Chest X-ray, PA view. Patient: 69 years old, sex M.
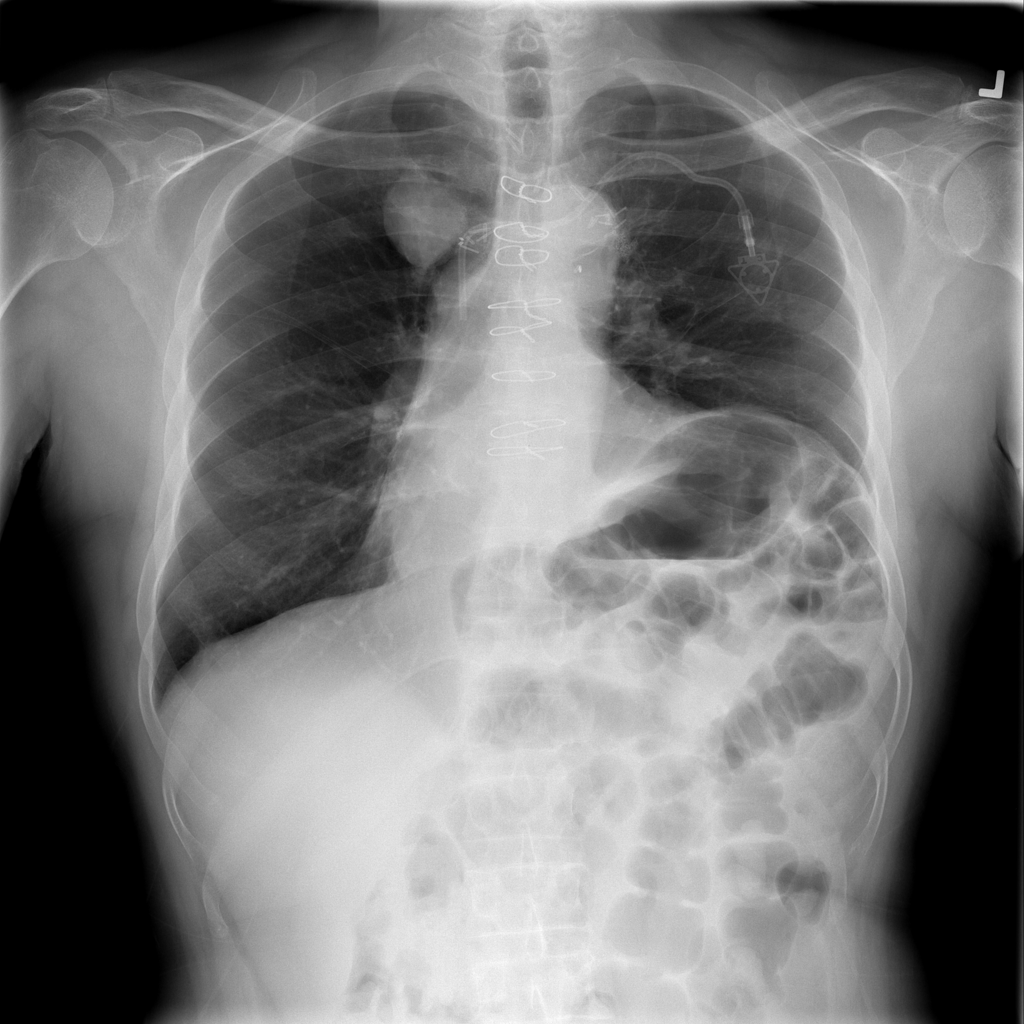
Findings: Mass